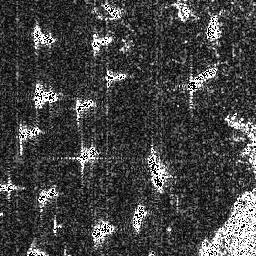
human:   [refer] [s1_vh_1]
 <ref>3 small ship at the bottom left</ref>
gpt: <box>[[0, 69, 7, 75, 0]], [[12, 71, 22, 80, 0]], [[8, 94, 19, 99, 0]]</box>

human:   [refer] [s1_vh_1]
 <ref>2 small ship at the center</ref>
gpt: <box>[[28, 36, 36, 45, 0]], [[39, 27, 49, 33, 0]]</box>

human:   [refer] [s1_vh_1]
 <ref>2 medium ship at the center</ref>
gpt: <box>[[28, 55, 38, 64, 0]], [[56, 56, 64, 74, 0]]</box>

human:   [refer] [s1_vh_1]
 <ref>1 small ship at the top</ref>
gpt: <box>[[34, 12, 44, 19, 0]]</box>

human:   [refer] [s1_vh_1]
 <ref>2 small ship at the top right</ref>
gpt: <box>[[79, 4, 85, 15, 0]], [[68, 0, 75, 8, 0]]</box>